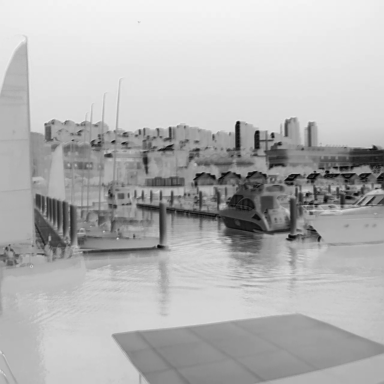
There are two canoes in the infrared image.